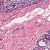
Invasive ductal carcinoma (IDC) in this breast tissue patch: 1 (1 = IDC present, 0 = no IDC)